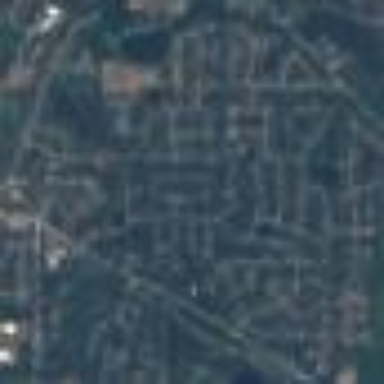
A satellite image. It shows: This residential area consists of single-family homes.